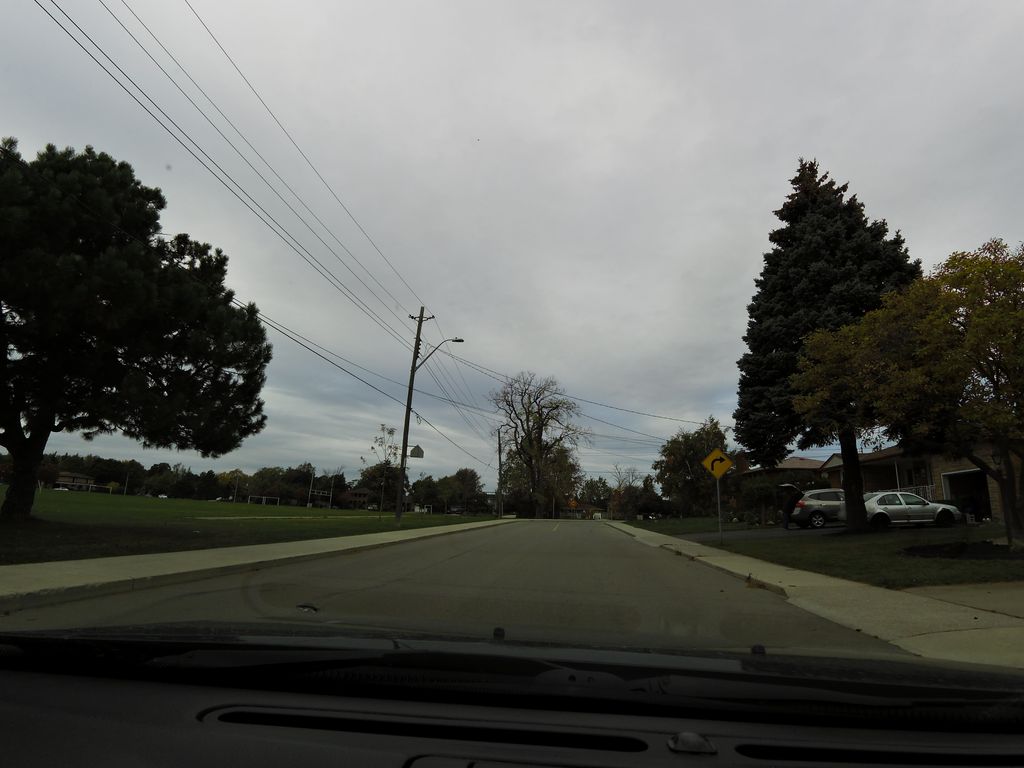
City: hamilton